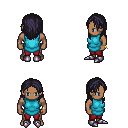
a pixel art fantasy rpg character, male body template, human, dark skin, teal tunic, red pants, raven long hairstyle, bracelets, metal boots, four views (front, back, left, right), 2x2 character sprite sheet, small pixel art, hard edges, no anti-aliasing